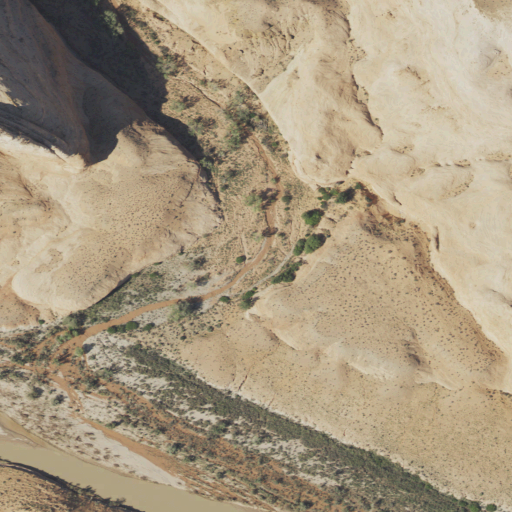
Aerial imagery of valley in Utah named Buck Canyon containing shrub, barren land, woody wetlands, herbaceous wetlands, and open water